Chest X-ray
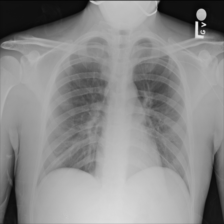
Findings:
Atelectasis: negative
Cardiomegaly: negative
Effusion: negative
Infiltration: negative
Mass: negative
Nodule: negative
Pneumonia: negative
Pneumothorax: negative
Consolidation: negative
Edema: negative
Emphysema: negative
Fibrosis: negative
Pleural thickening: negative
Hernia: negative